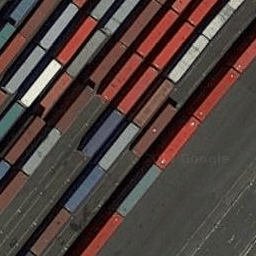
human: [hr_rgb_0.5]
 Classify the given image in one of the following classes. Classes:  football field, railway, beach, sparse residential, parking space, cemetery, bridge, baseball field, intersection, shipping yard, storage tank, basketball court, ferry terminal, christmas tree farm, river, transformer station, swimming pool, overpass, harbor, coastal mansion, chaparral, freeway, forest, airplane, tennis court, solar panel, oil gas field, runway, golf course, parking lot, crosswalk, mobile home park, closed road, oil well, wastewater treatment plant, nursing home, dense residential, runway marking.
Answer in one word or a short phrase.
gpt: shipping yard